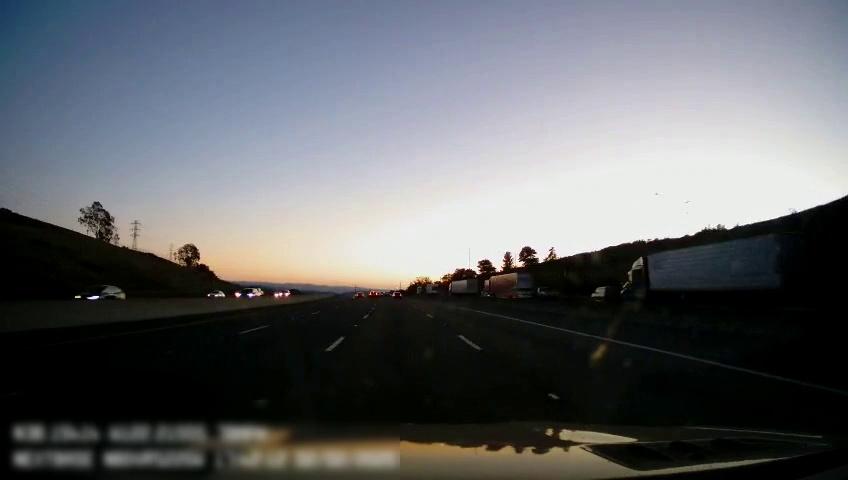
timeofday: Dusk/Dawn/Twilight
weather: Sunny
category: Drivable Space
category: Vehicles | Car
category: Vehicles | Truck
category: Vehicles | SUV
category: Vehicles | Truck
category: Vehicles | Car
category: Vehicles | Truck
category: Vehicles | Truck
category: Vehicles | SUV
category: Vehicles | Car
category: Vehicles | Car
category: Vehicles | Car
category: Vehicles | SUV
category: Lanes | Alternate Lane
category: Lanes | Current Lane
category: Lanes | Current Lane
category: Lanes | Alternate Lane
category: Lanes | Alternate Lane